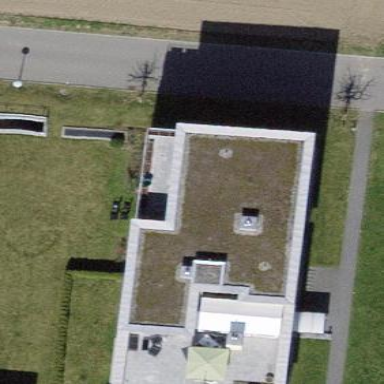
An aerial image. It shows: View of apartment building.